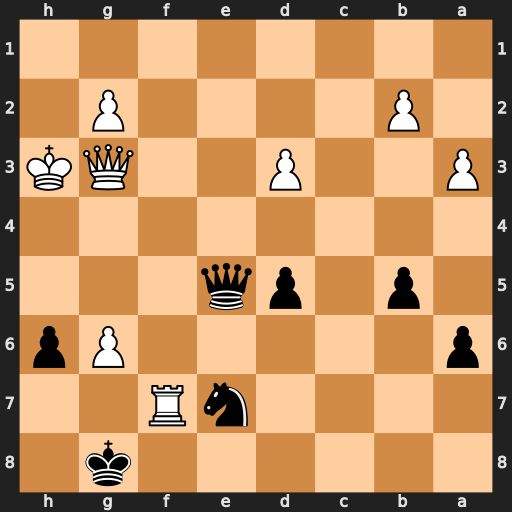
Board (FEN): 6k1/4nR2/p5Pp/1p1pq3/8/P2P2QK/1P4P1/8
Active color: b
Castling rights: -
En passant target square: -
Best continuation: Qh5+ Qh4 Qxh4+ Kxh4 Nxg6+ Kg3 Kxf7